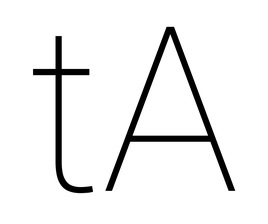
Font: Roboto_Thin